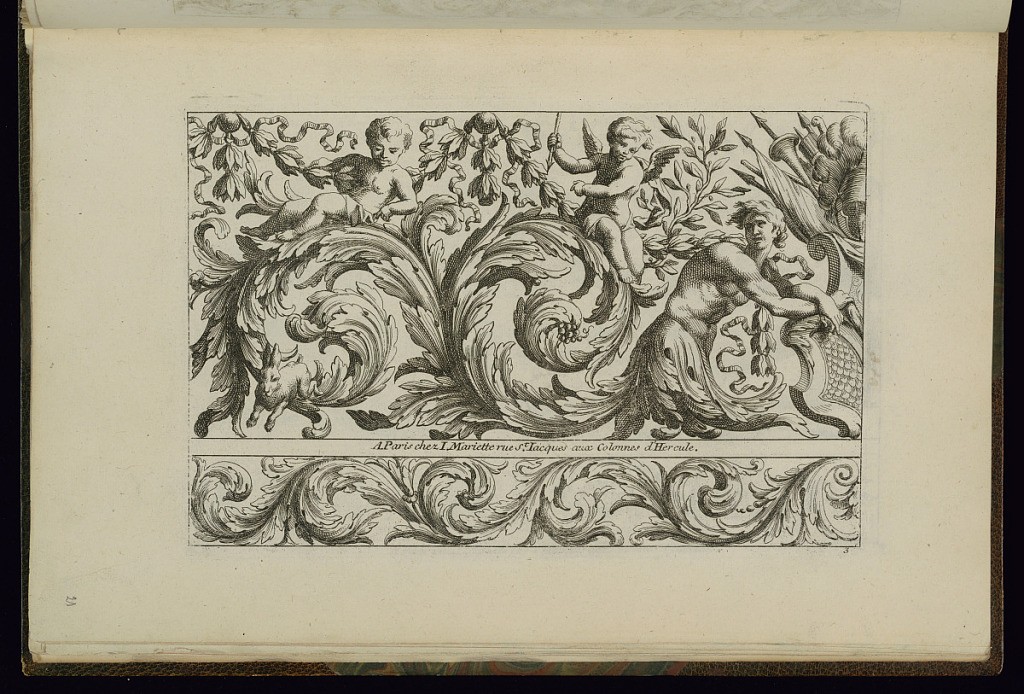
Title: Two Frieze Designs
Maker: Alexis Loir, French, 1640 - 1713
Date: ca.1660–1716
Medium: Etching on paper
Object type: Print
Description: Two horizontal frieze designs with foliate scrolls, scrolling leaves (rinceaux), putti, ribbons, festoon of leaves, foliate branches, armor, spears, shield, helmet, and a male figure. The plate is numbered and signed.